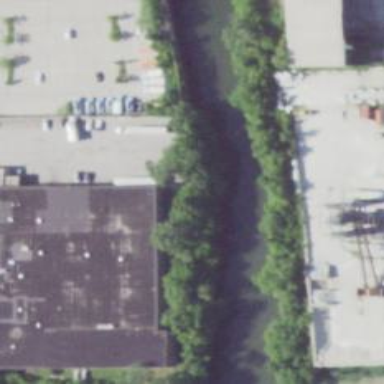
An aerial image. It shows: Canal.